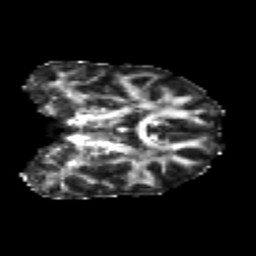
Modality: FA
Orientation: coronal
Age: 22
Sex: female
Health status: healthy
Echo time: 0.074 s